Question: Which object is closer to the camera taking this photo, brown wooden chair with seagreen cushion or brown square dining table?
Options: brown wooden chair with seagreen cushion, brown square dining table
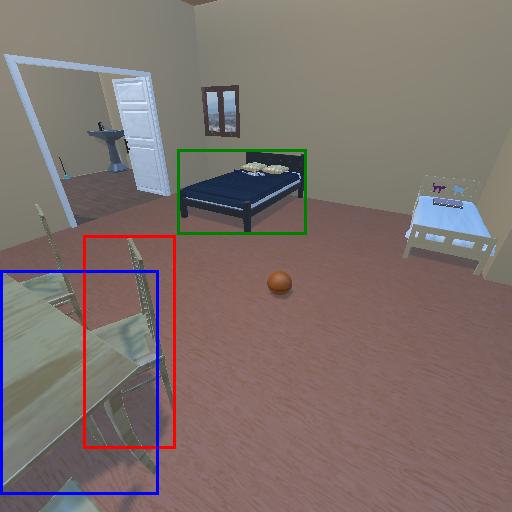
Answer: brown wooden chair with seagreen cushion